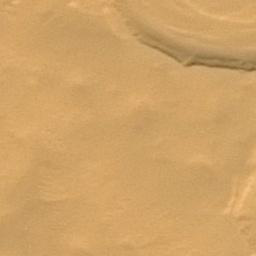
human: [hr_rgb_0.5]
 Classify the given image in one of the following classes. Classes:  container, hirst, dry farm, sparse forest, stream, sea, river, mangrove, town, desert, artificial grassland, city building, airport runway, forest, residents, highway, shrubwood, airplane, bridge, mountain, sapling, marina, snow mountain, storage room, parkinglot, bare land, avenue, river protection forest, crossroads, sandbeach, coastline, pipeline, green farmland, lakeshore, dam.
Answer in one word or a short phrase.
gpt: desert